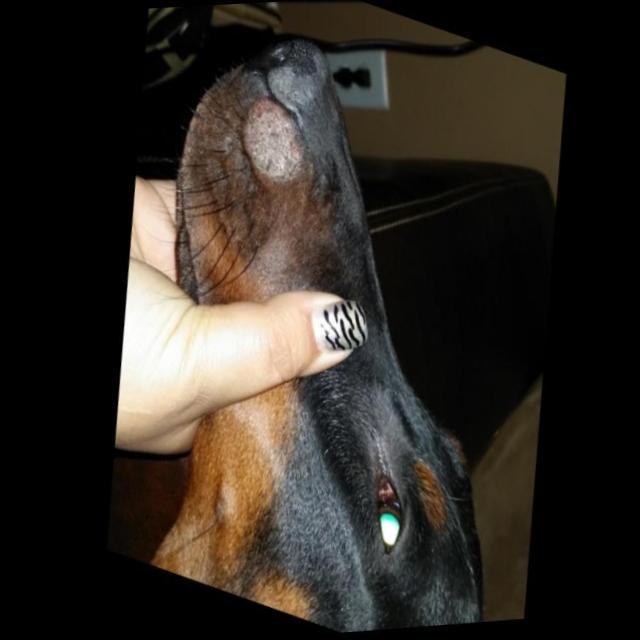
Canine ringworm (Dermatophytosis) — fungal infection caused by Microsporum or Trichophyton. Presents with circular alopecia, scaling, crusting, and broken hairs.